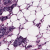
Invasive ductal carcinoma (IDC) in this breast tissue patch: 1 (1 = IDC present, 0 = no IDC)